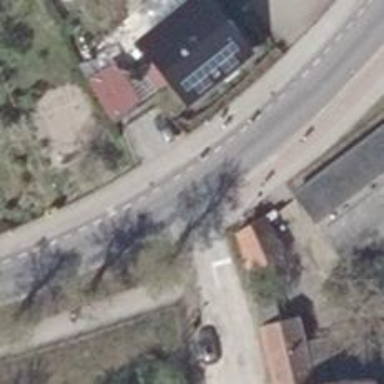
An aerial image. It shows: Tertiary road with asphalt surface. There are lanes for both cyclists and pedestrians on both sides of the road.